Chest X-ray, AP view. Patient: 46 years old, sex F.
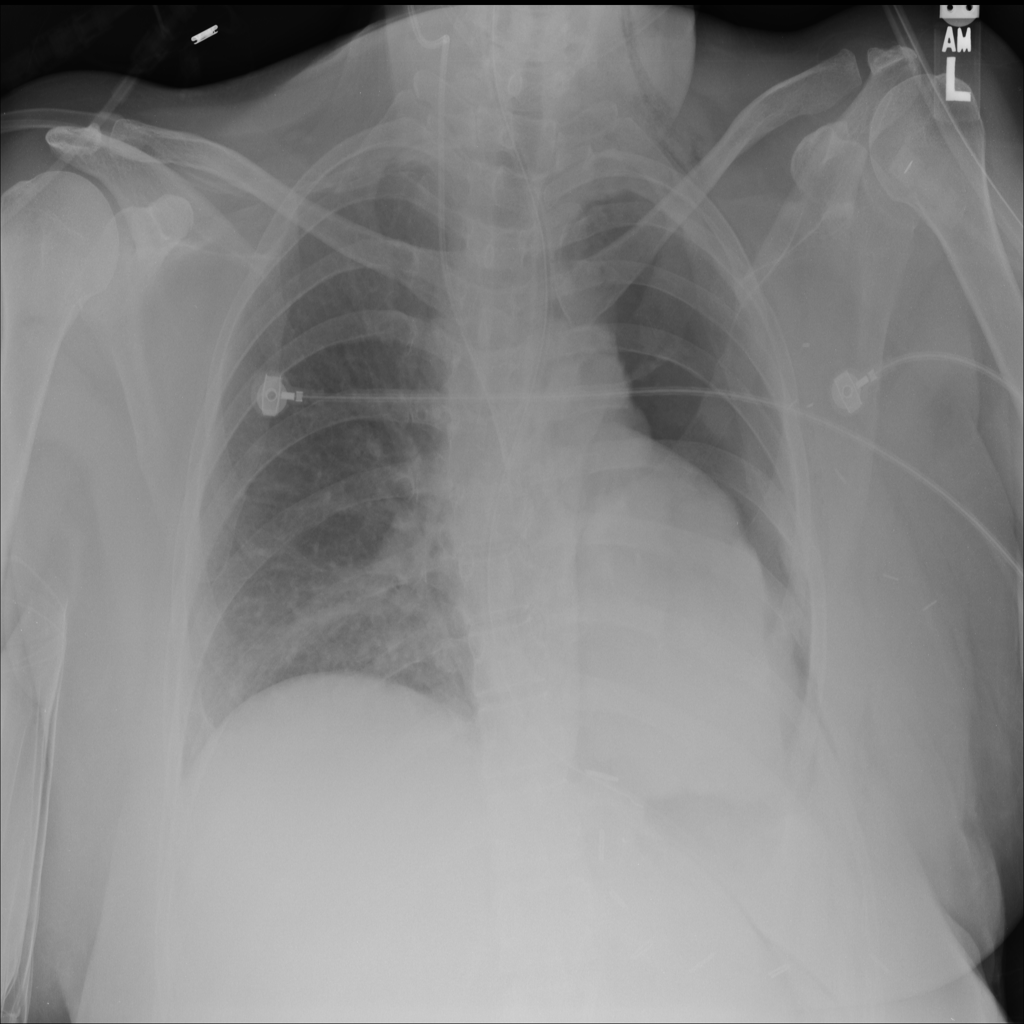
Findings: No Finding